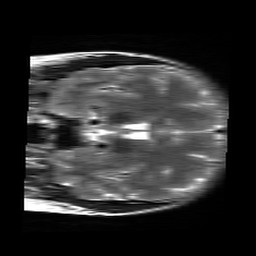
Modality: T2w
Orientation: coronal
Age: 21
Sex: female
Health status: healthy
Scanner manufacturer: siemens
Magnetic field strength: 3 T
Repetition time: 4.01 s
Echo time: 0.116 s